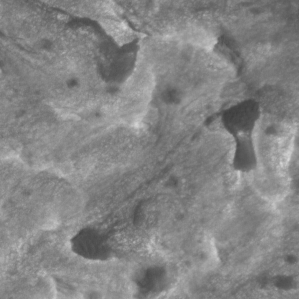
Label: non_frost